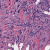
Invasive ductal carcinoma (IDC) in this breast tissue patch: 1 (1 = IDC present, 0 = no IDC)